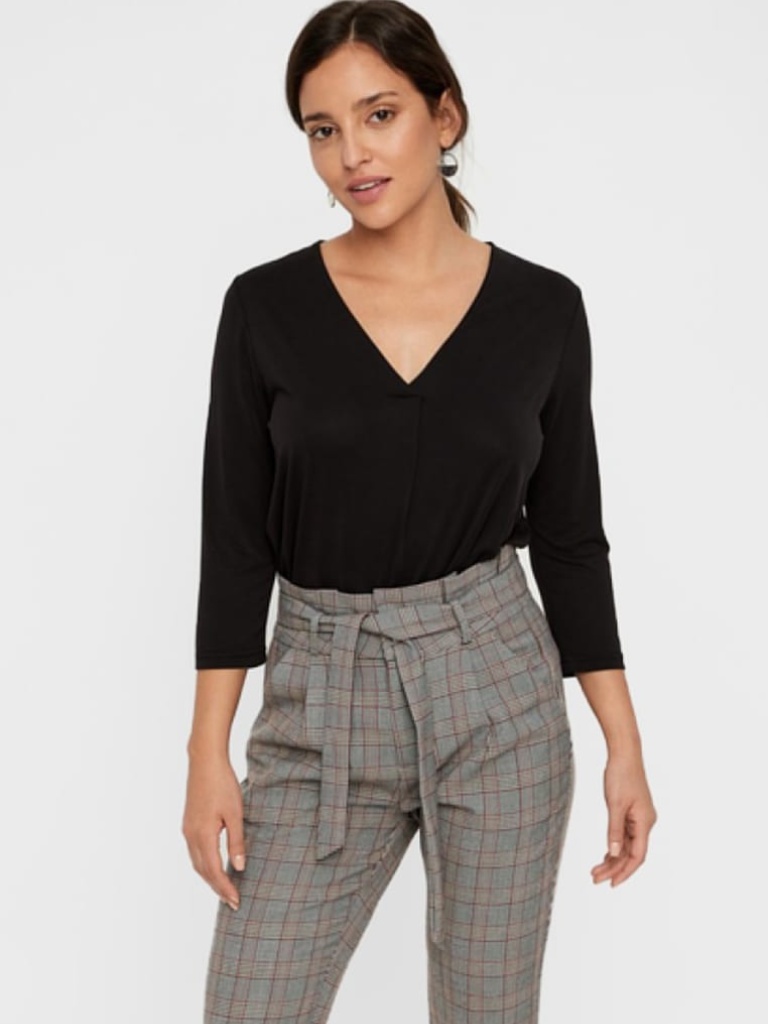
knit relaxed a long-sleeved with the sleeves down hip length Fully Tucked in v-neck blouse